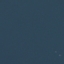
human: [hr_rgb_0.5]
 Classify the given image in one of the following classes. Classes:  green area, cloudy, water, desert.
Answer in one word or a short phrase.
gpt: water